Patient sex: F
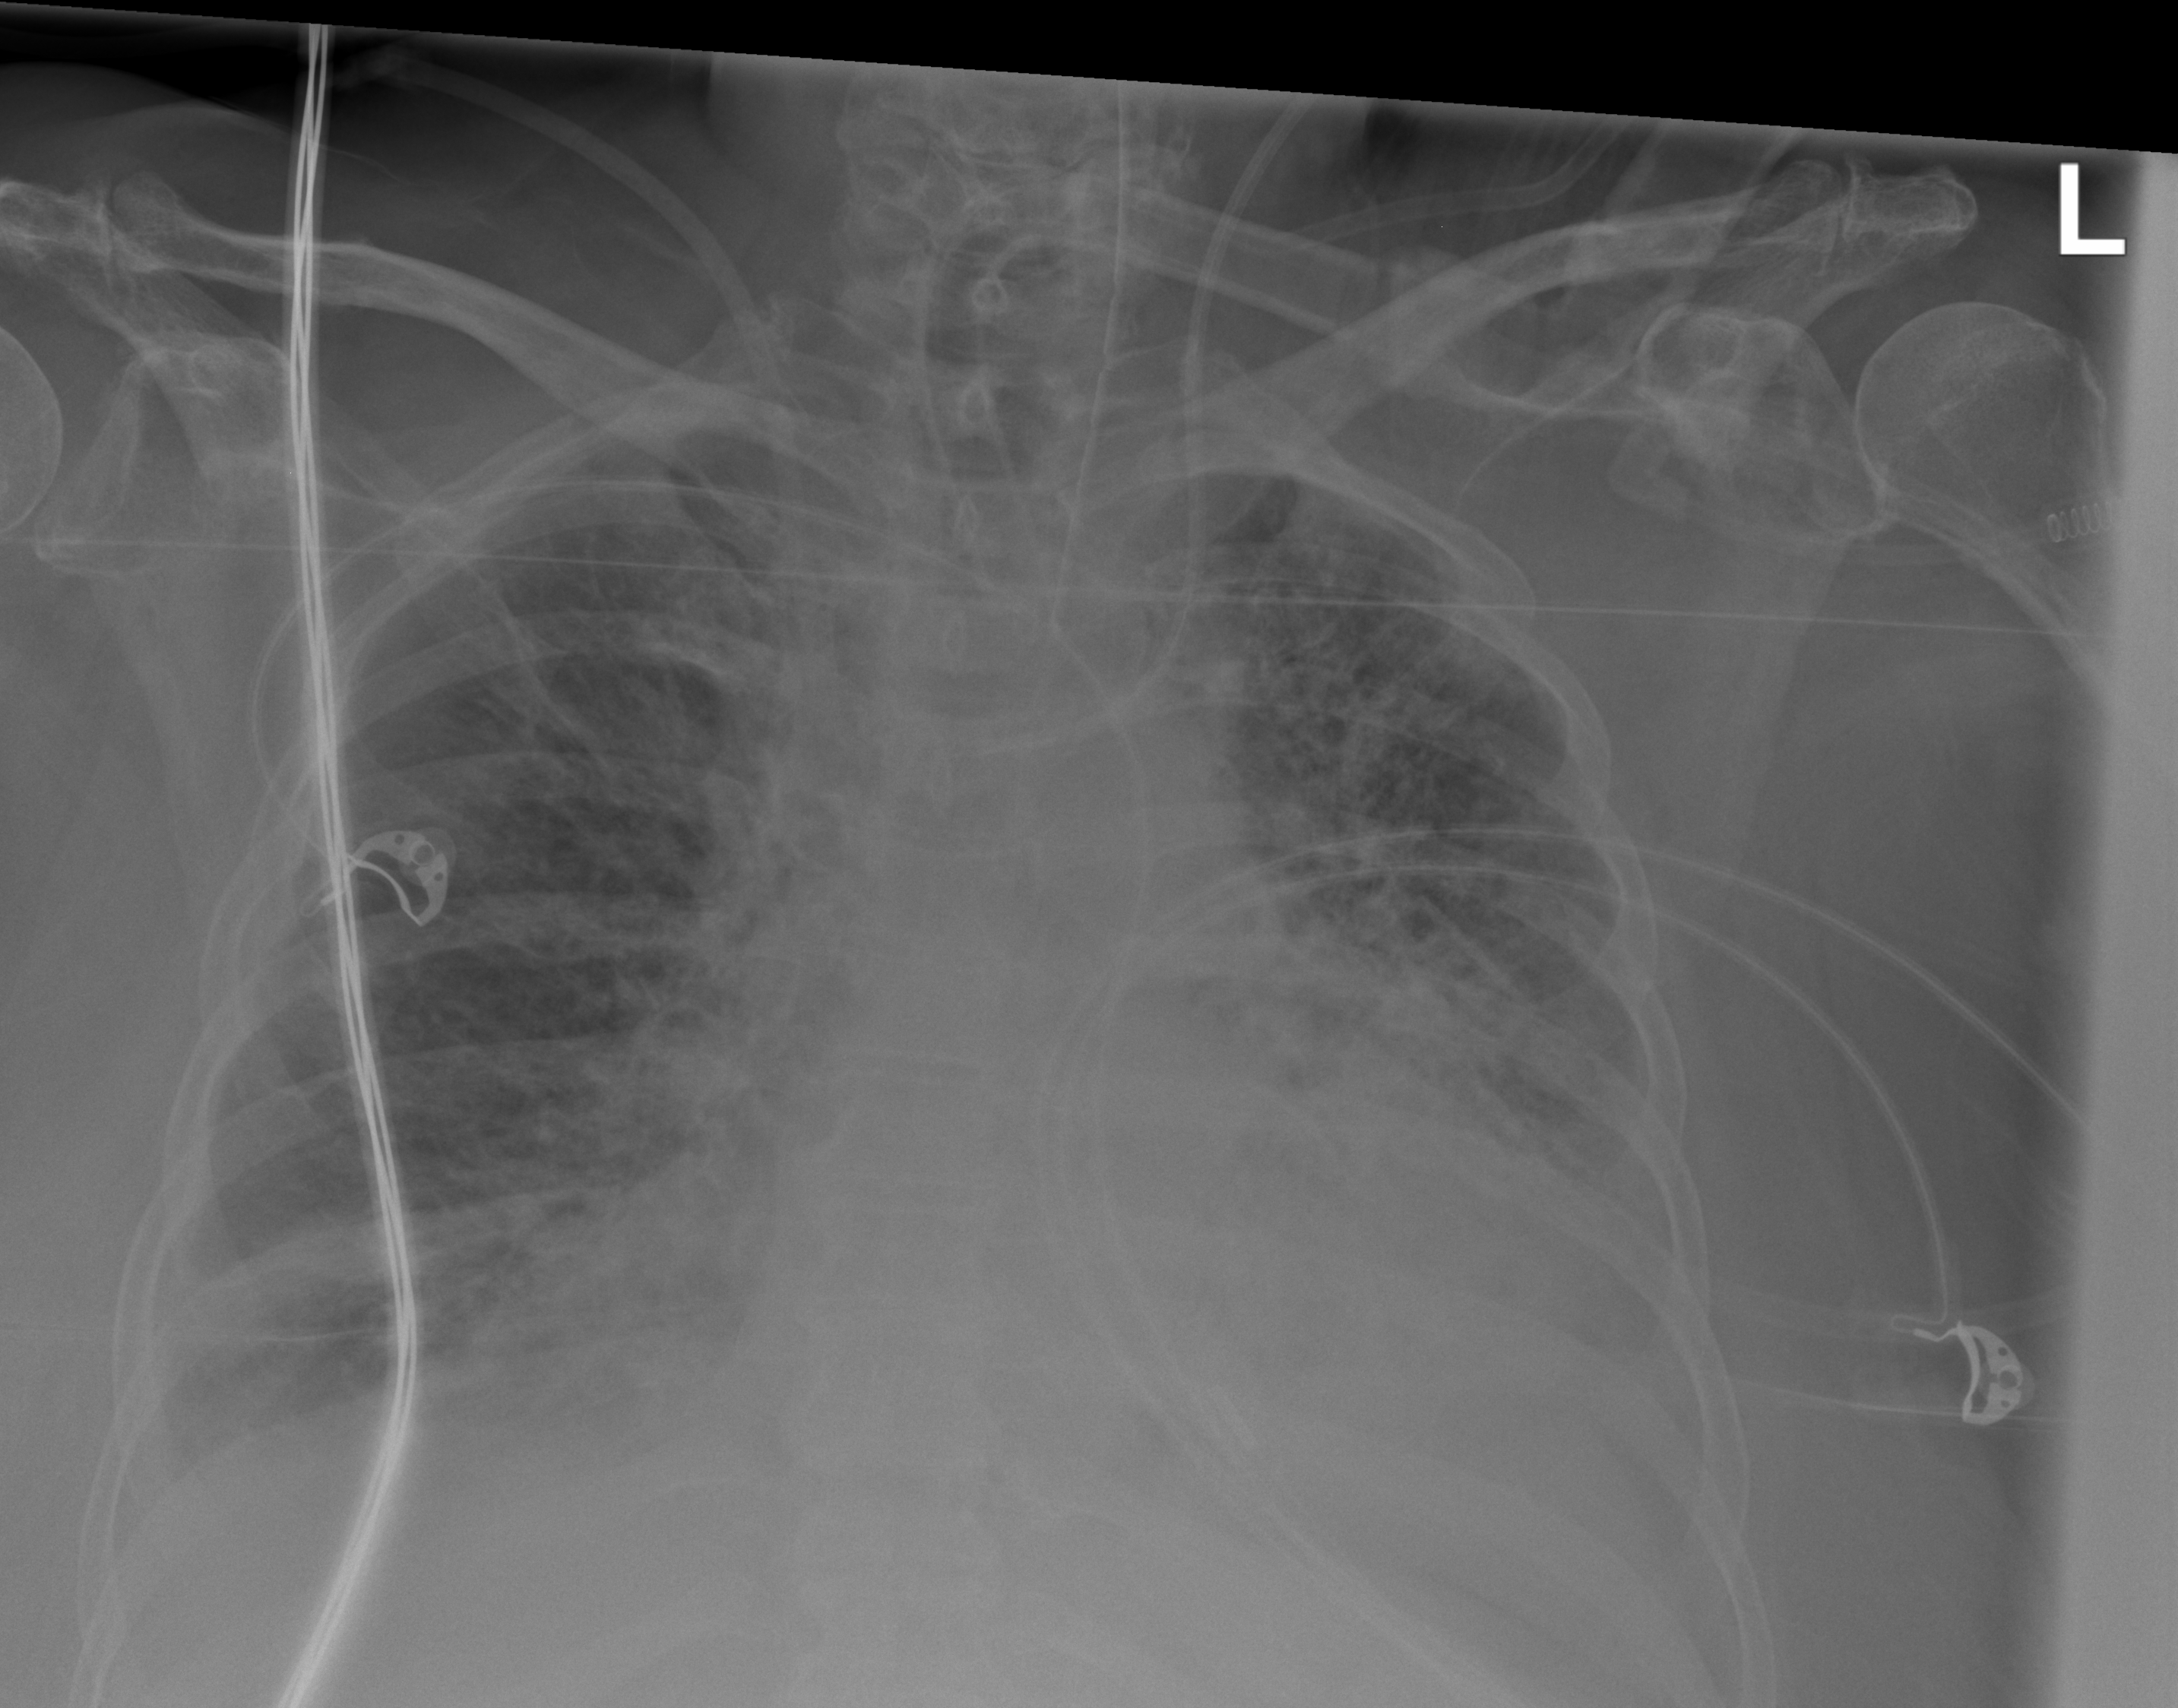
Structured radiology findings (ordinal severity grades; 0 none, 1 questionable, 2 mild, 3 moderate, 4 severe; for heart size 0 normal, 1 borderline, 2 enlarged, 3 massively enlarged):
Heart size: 2
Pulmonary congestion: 2
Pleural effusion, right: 1
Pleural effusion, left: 2
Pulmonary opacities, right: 2
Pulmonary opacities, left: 3
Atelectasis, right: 2
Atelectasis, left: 3